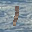
Label: 1